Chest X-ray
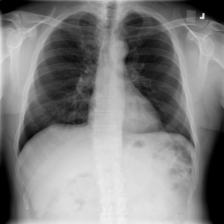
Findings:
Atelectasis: negative
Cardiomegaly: negative
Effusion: negative
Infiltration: negative
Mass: negative
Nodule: negative
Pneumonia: negative
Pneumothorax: negative
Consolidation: negative
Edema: negative
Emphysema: negative
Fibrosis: negative
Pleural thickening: negative
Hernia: negative